九年级 · 度量几何学
如图是物体 $A B$ 在焦距为 $a \mathrm{~cm}$ （即 $O E=O F=a \mathrm{~cm}$ ）的凸透镜下成倒立放大实像的光路示意图. 从点 $\mathrm{A}$ 发出的平行于 $B D$ 的光束折射后经过右焦点 $F$, 而经过光心 $O$ 点的光束不改变方向, 最后 $\mathrm{A}$ 点发出的光汇聚于点 $C, B$ 点发出的光汇聚于点 $D$, 从而得到最清晰的实像. 若物距 $O B=b \mathrm{~cm}$, 则像距 $O D$ 为 $(\quad \mathrm{cm}$.

  (第 9 题)

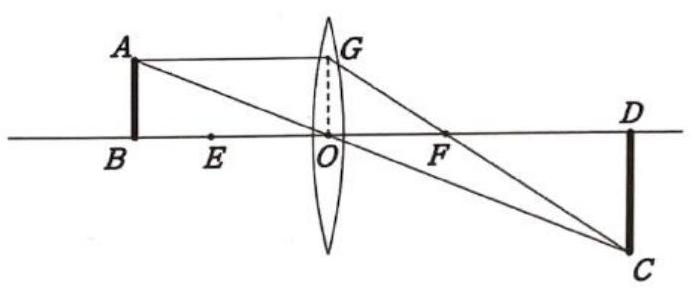
A. $\frac{a^{2}}{b-a}$
  B. $\frac{b^{2}}{b-a}$
  C. $\frac{b^{2}}{a}$
  D. $\frac{a b}{b-a}$

答案: D
解析: 由题意可得 $A B / / O G / / C D, A B=O G$ ，易推出 $\triangle A B O \sim \triangle C D O ， \triangle G F O \sim \triangle C D O$,根据相似三角形的性质及 $A B=O G$ 得 $\frac{A B}{C D}=\frac{O G}{C D}=\frac{O B}{O D}=\frac{O F}{D F}$, 设 $D F=x \mathrm{~cm}$, 则

$O D=(x+a) \mathrm{cm}$, 列出关于 $x$ 的分式方程, 解方程即可.

【详解】解：由题意得： $A B / / O G / / C D, A B=O G$,

$\therefore \angle A B O=\angle G O F=\angle C D O, \angle A O B=\angle C O D, \angle G F O=\angle C D F$,

$\therefore \triangle A B O \sim \triangle C D O, \triangle G F O \sim \triangle C D O$,

$\therefore \frac{A B}{C D}=\frac{O B}{O D}, \quad \frac{O G}{C D}=\frac{O F}{D F}$,

$\because A B=O G$,
$\therefore \frac{A B}{C D}=\frac{O G}{C D}=\frac{O B}{O D}=\frac{O F}{D F}$,

设 $D F=x \mathrm{~cm}$, 则 $O D=(x+a) \mathrm{cm}$,

$\therefore \frac{b}{x+a}=\frac{a}{x}$,

解得: $x=\frac{a^{2}}{b-a}$,

经检验 $x=\frac{a^{2}}{b-a}$ 为原分式方程的解,

$\therefore O D=x+a=\frac{a^{2}}{b-a}+a=\frac{a^{2}+a b-a^{2}}{b-a}=\frac{a b}{b-a}$,

故选: D.

【点睛】本题考查了相似三角形的判定和性质, 分式方程, 熟练掌握知识点并灵活运用是解题的关键.